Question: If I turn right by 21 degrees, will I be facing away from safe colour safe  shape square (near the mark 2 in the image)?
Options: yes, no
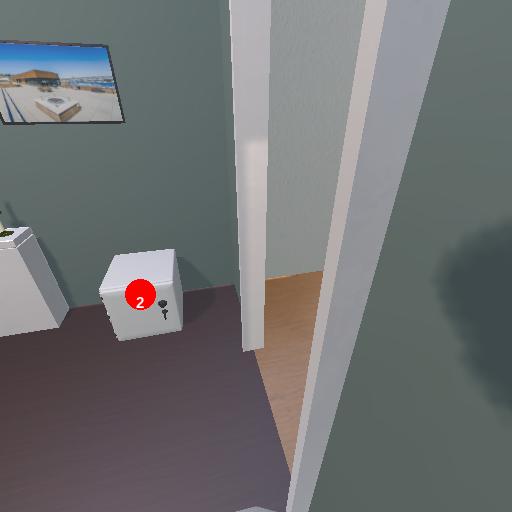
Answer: yes